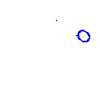
Particle: kaon